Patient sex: M
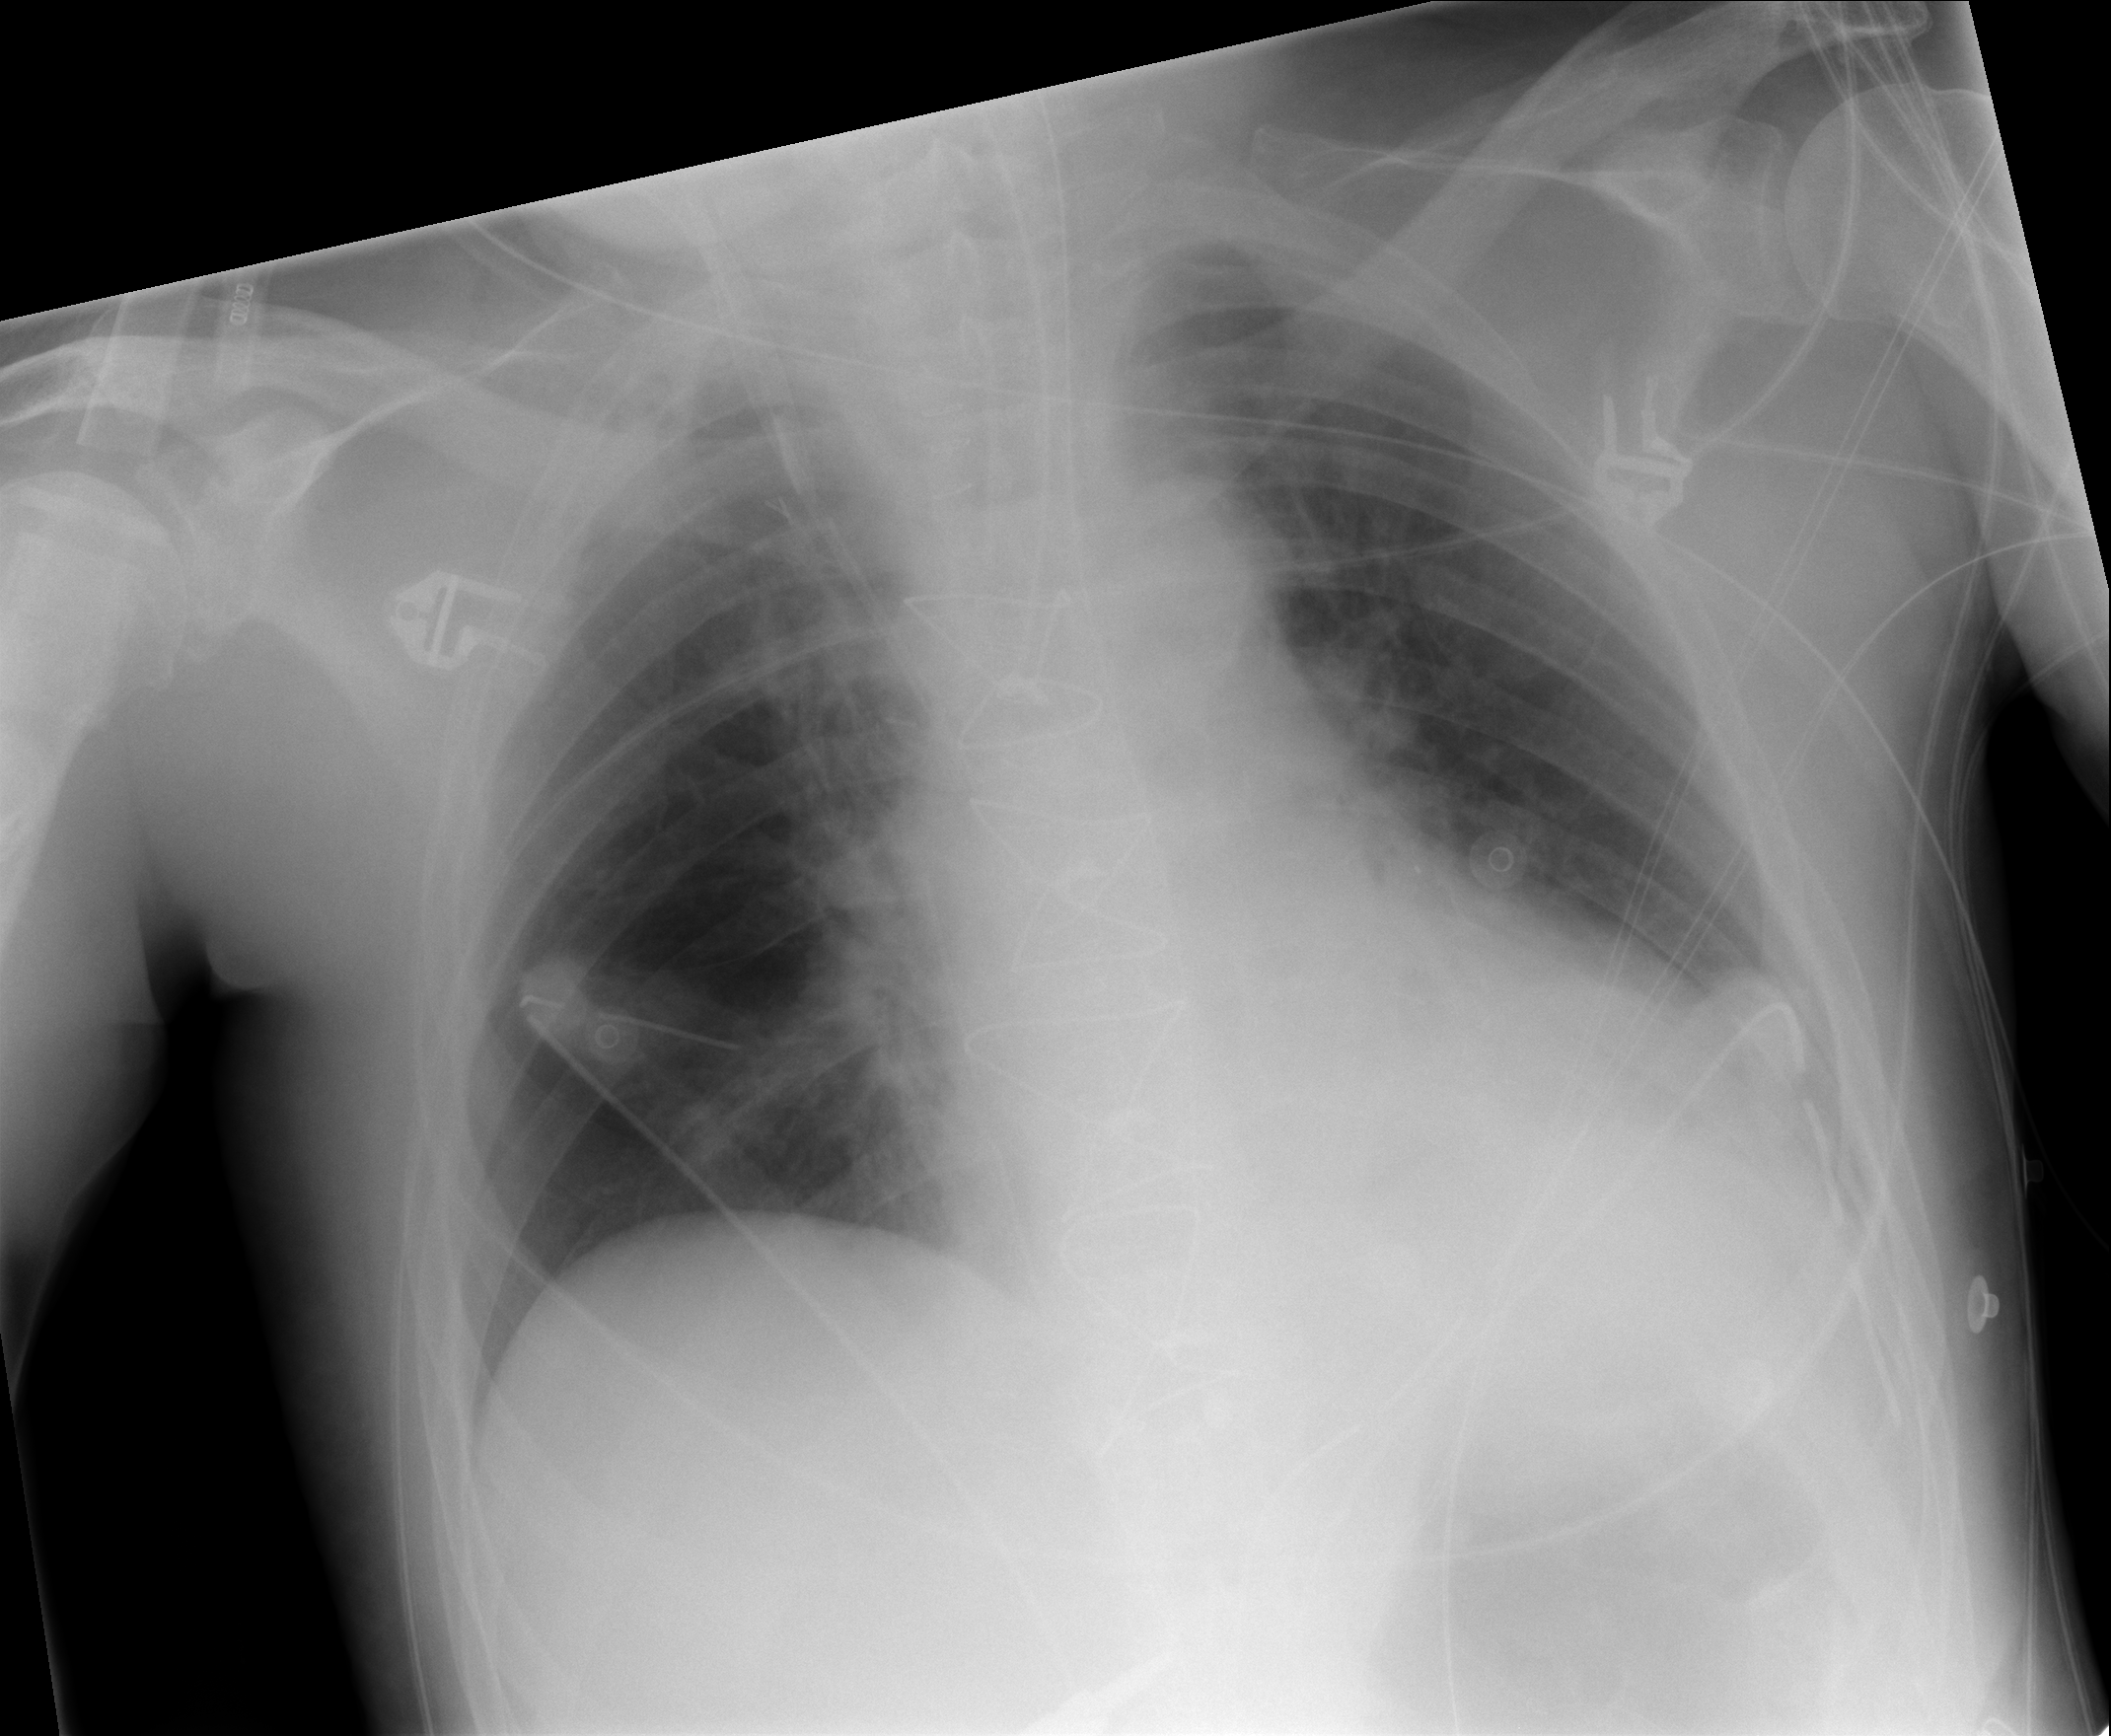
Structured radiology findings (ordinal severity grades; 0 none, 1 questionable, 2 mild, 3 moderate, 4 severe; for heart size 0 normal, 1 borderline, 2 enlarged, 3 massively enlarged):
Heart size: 2
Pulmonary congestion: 0
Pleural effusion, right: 0
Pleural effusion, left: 0
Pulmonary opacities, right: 0
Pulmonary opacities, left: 0
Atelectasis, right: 2
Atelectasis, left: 2